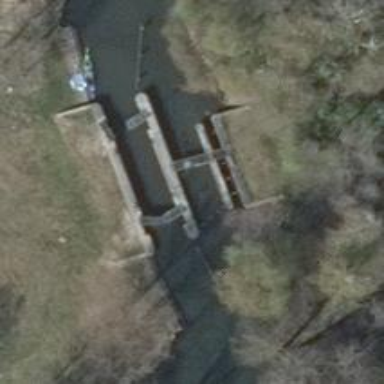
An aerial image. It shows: Lock gate along waterway.